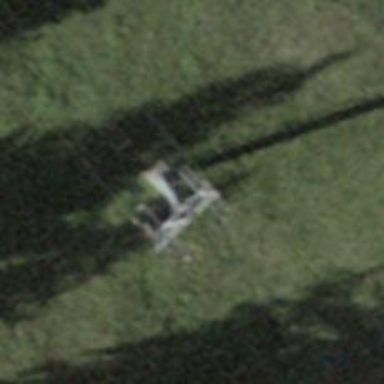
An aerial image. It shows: Pylon used for aerialway.